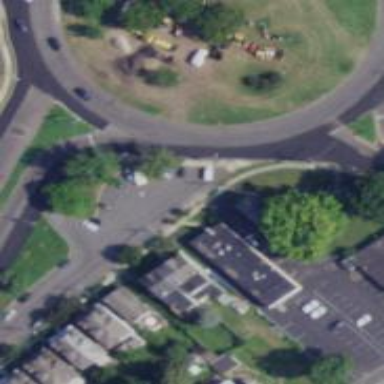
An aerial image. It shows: Roundabout at primary highway.